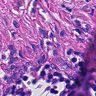
Metastatic tissue present: yes